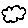
Label: cloud